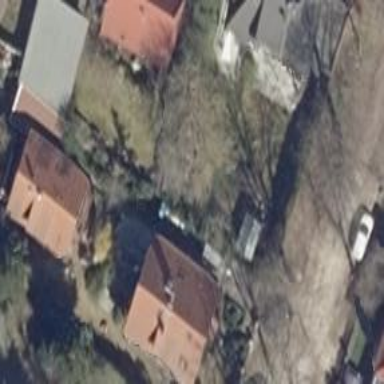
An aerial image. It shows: Residential building.